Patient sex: M
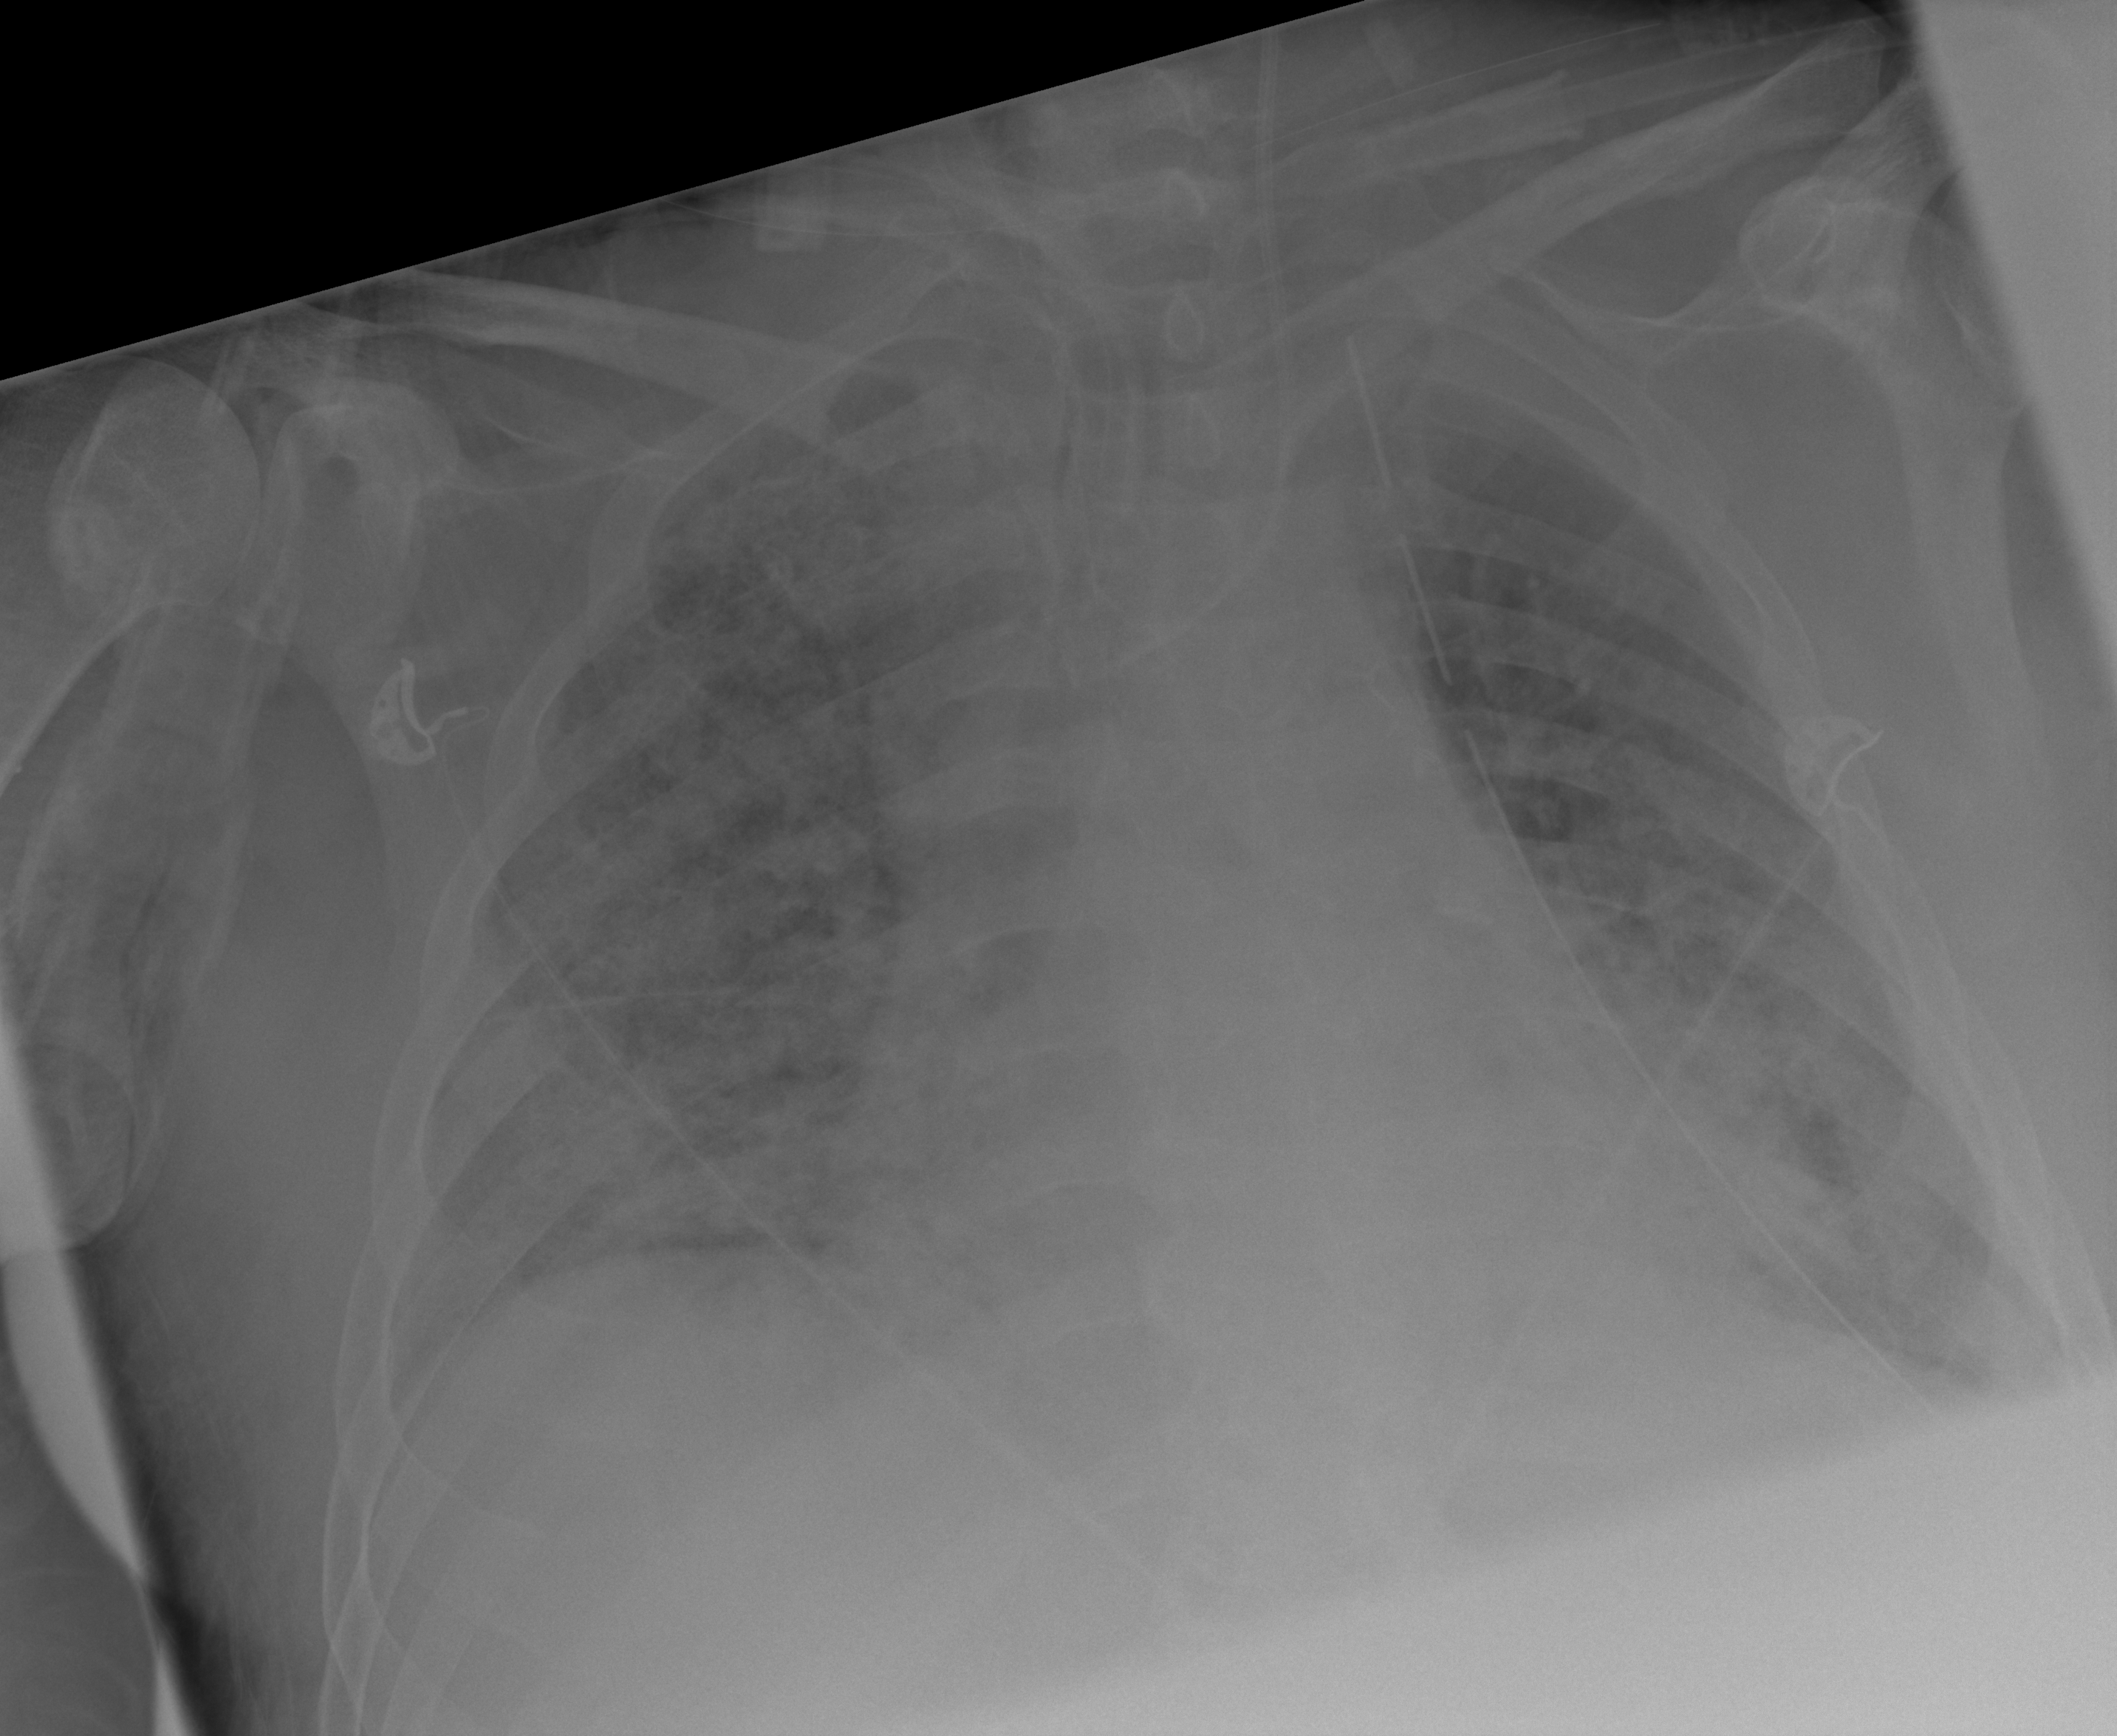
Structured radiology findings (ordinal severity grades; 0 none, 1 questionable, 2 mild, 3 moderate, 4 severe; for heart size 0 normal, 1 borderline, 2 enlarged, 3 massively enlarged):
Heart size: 2
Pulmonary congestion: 3
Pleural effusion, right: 2
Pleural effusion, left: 2
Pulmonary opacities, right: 4
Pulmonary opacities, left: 3
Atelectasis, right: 3
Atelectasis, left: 2